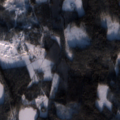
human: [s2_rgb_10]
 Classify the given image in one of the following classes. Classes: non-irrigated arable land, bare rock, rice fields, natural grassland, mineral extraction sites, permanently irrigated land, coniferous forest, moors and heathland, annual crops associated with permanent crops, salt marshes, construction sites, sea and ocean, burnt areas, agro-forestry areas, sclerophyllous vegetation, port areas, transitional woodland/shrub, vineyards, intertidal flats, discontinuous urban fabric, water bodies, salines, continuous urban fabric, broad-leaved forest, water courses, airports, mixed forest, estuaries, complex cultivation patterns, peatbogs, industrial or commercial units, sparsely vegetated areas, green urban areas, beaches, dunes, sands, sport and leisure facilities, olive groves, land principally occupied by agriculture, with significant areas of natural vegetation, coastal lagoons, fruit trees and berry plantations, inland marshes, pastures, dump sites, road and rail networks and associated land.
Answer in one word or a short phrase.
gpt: land principally occupied by agriculture, with significant areas of natural vegetation, coniferous forest, mixed forest